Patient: sex F, age 57
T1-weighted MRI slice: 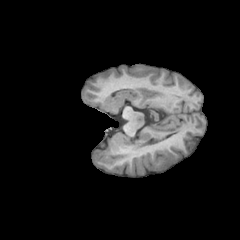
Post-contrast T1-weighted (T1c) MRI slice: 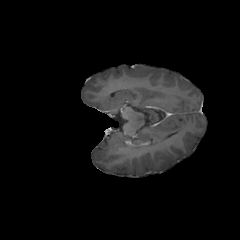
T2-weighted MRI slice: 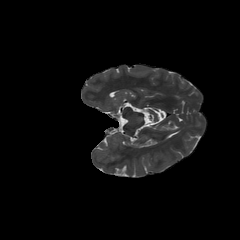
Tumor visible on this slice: no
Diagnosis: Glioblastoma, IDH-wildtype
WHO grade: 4